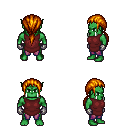
a pixel art fantasy rpg character, male body template, orc, green skin, maroon tunic, magenta pants, dark blonde ponytail hairstyle, metal gloves, four views (front, back, left, right), 2x2 character sprite sheet, small pixel art, hard edges, no anti-aliasing